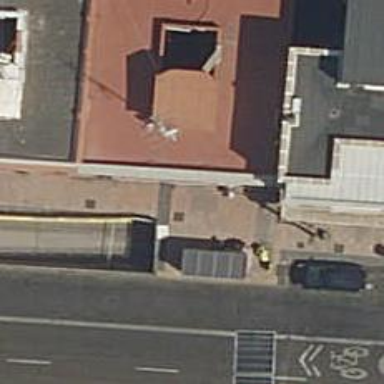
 serving as platform for public transportation."